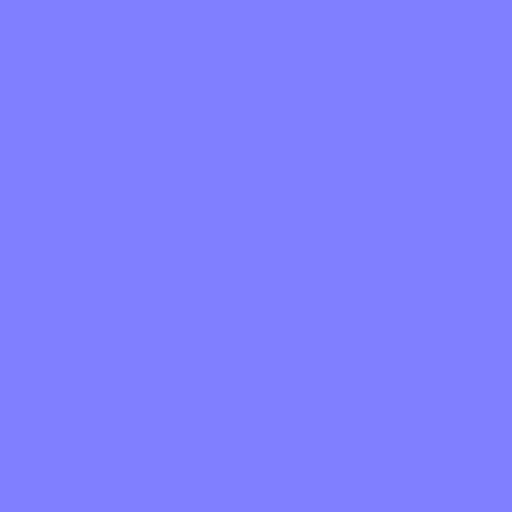
metal shiny smooth